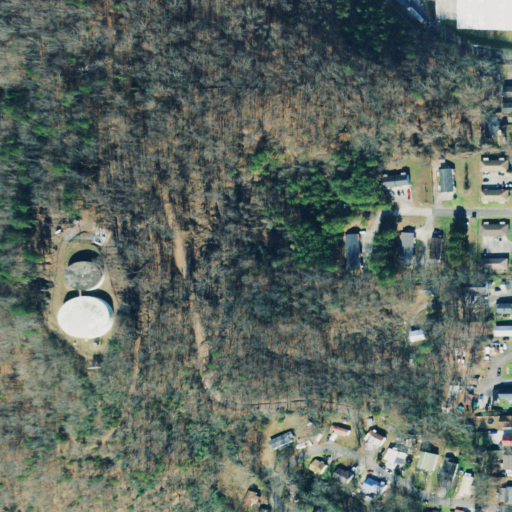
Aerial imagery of mountain in Georgia named Mount Rachel containing deciduous forest, open development, low intensity development, medium intensity development, and high intensity development